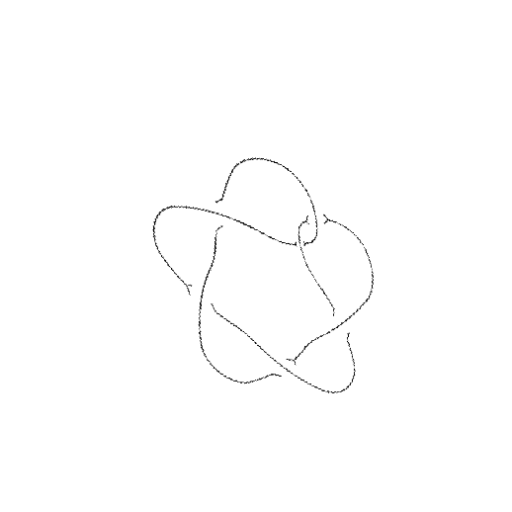
Crossing number: 6